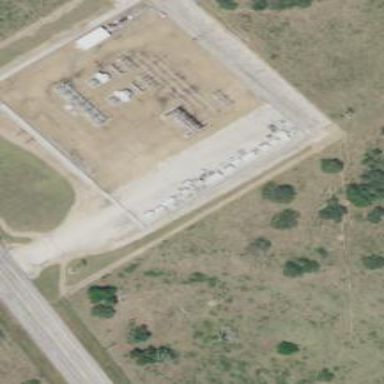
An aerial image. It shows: There is distribution substation enclosed by fence.